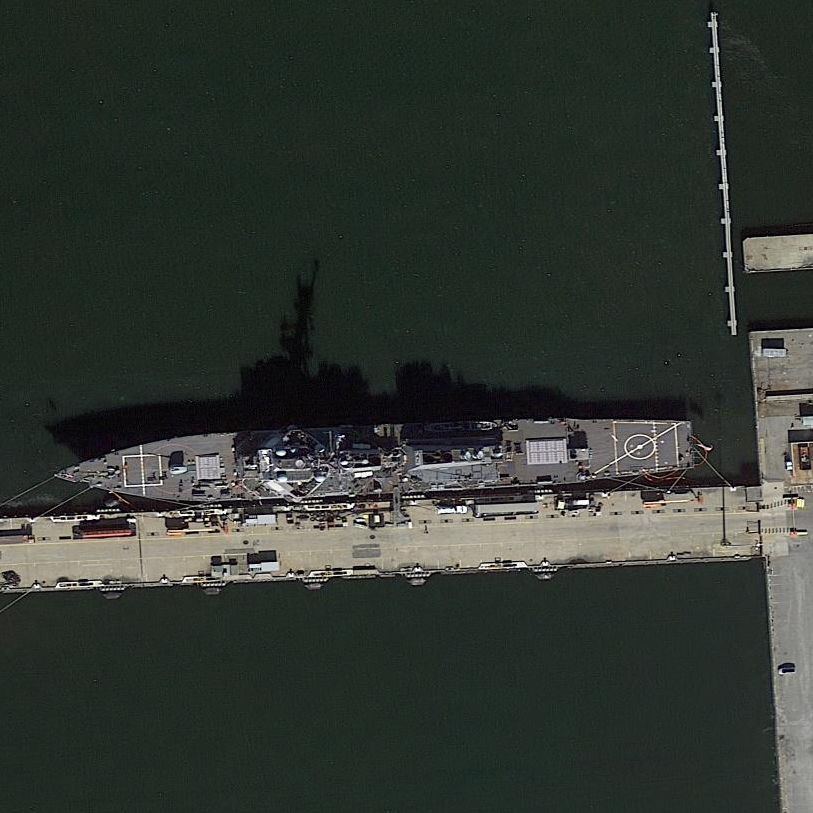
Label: Arleigh_Burke-class_destroyer